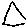
Label: triangle